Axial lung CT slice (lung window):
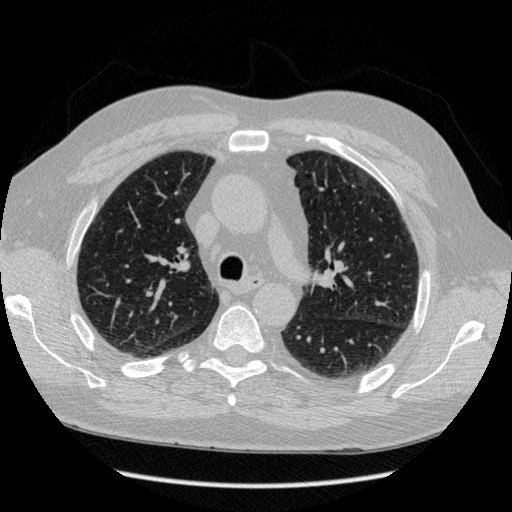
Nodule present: no